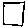
Label: square